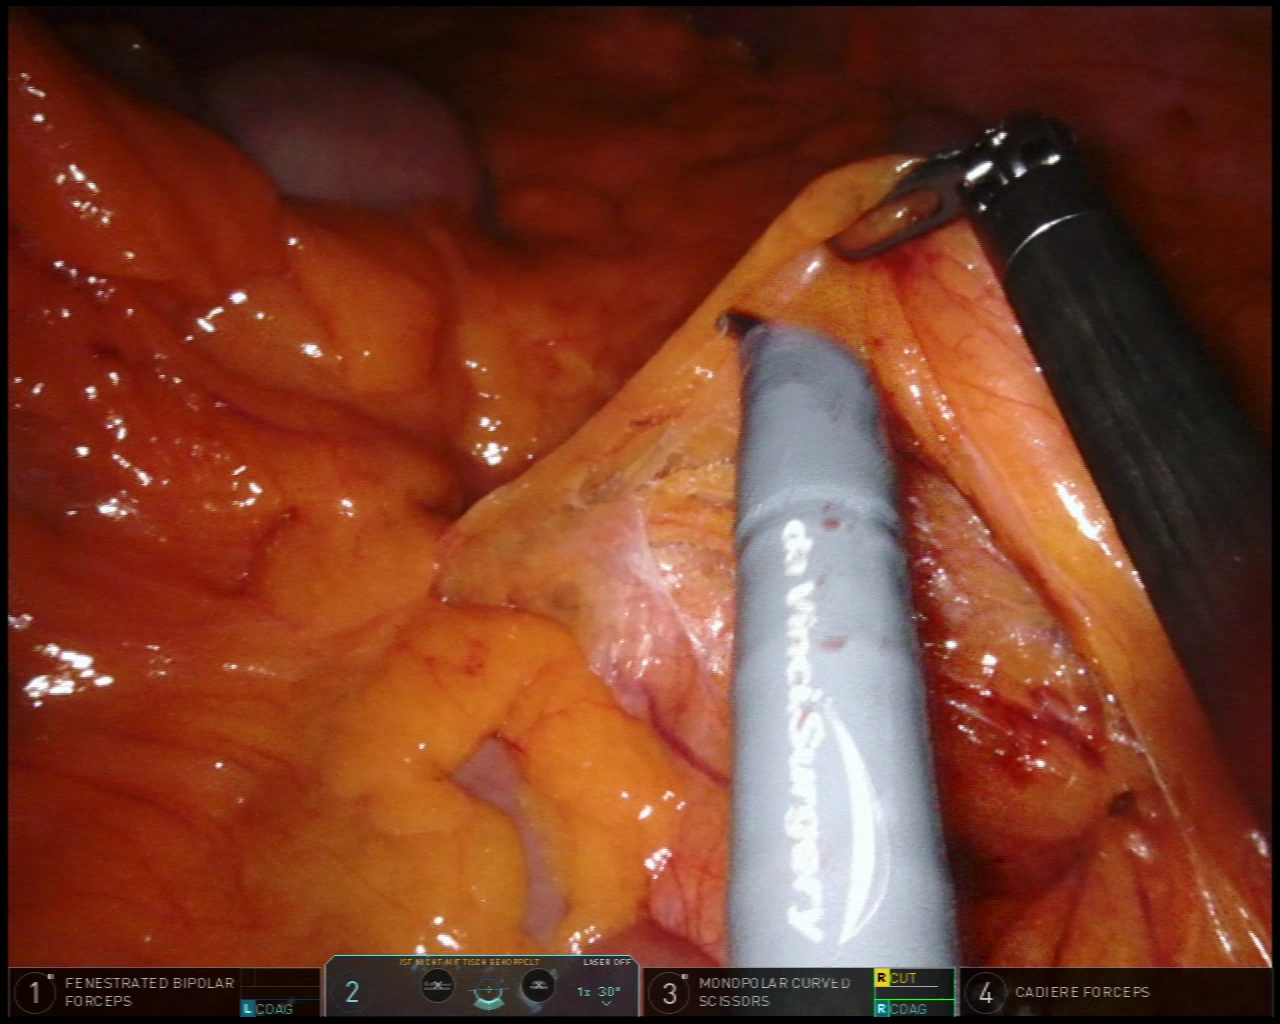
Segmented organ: small_intestine
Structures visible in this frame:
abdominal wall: no
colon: no
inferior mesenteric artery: no
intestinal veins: no
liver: no
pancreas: no
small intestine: yes
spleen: no
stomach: no
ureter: no
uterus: no
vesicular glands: no